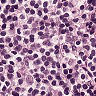
Metastatic tissue present: no